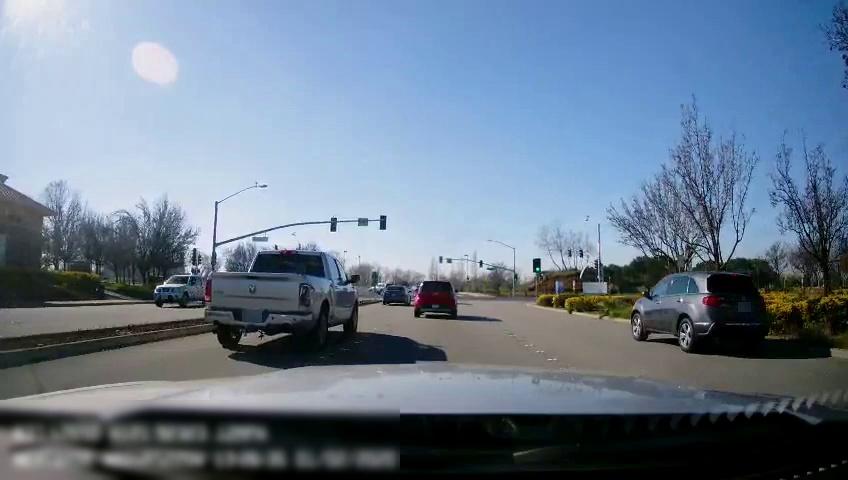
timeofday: Day
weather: Sunny
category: Drivable Space
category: Drivable Space
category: Vehicles | Truck
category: Vehicles | SUV
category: Vehicles | Car
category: Vehicles | Car
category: Vehicles | Car
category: Vehicles | Car
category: Vehicles | Truck
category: Lanes | Current Lane
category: Lanes | Current Lane
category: Traffic | Lights
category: Traffic | Signs
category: Traffic | Lights
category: Traffic | Signs
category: Traffic | Signs
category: Traffic | Lights
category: Traffic | Lights
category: Traffic | Lights
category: Traffic | Lights